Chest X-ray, PA view. Patient: 53 years old, sex M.
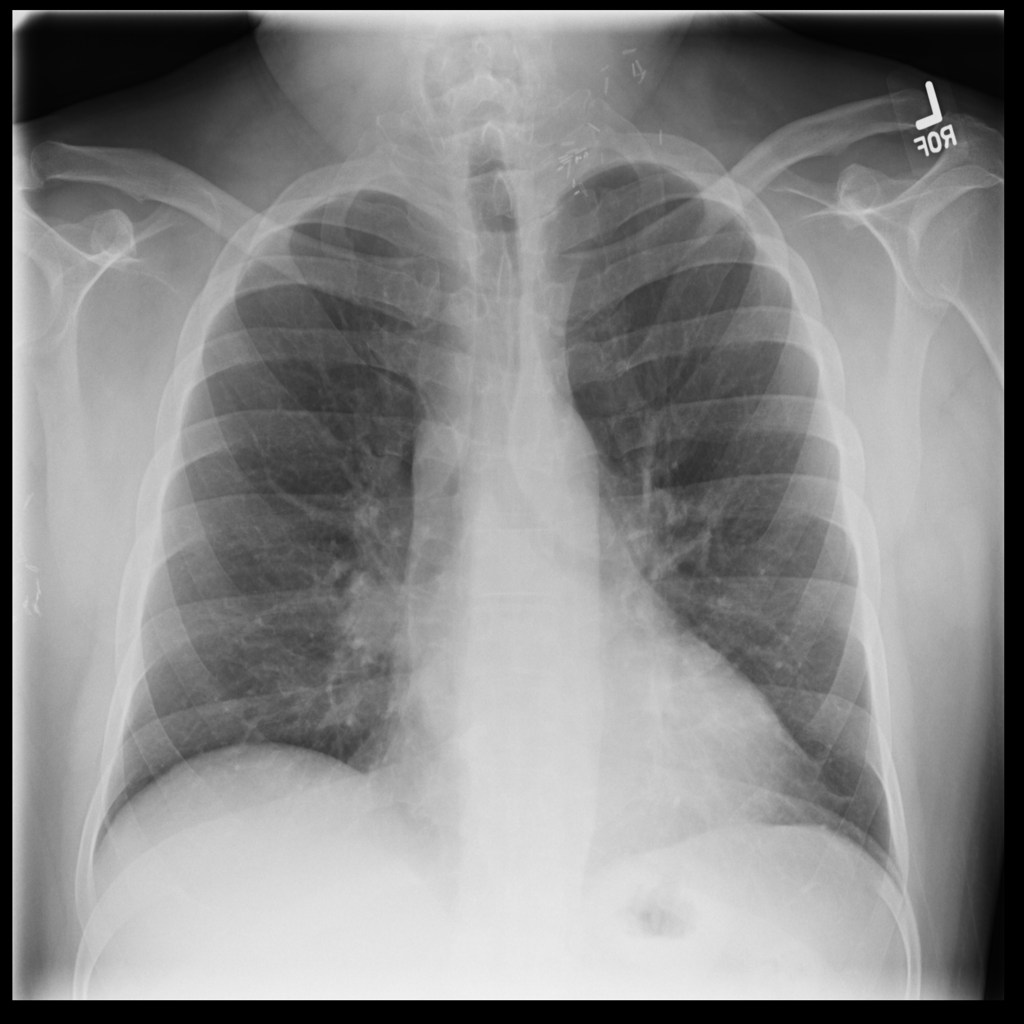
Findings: No Finding